Question: I've got an problem with an ruby on rails aplication.
I've got a Textarea with the TinyMCE editor.
so if I call the page every thing is okay. But If I want to save or leave the page I got the Message If I really want to leave the page?

How can I avoid this problem?
I've got a https page.
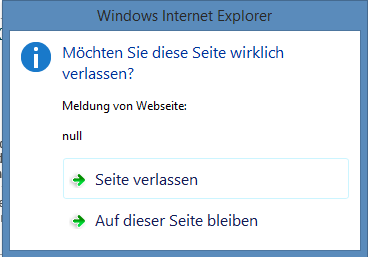
Answer: thats probably a Problem while saving? are you using something like the tinyMCE oder CKeditor?
Check the configuration of those.